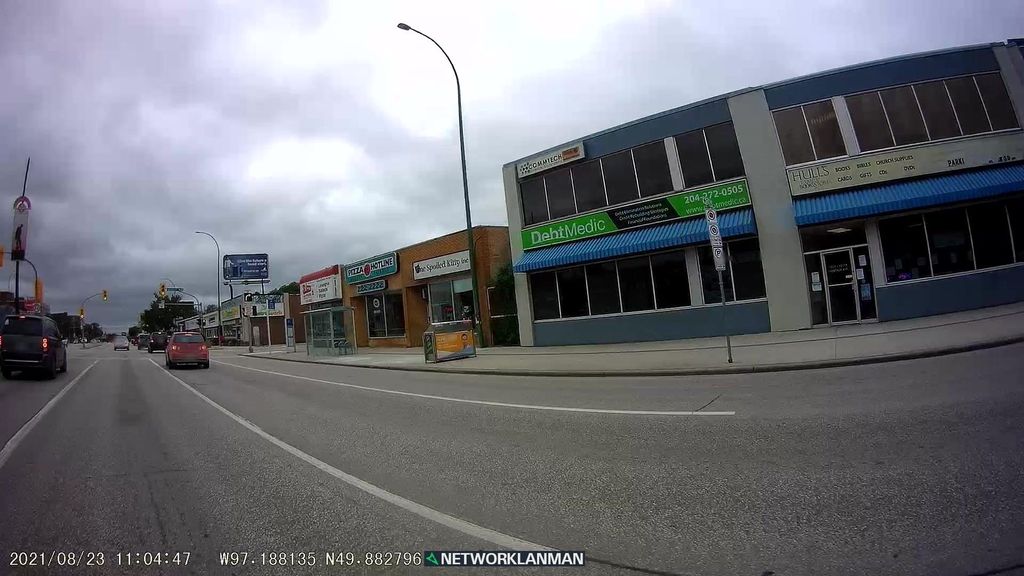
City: winnipeg